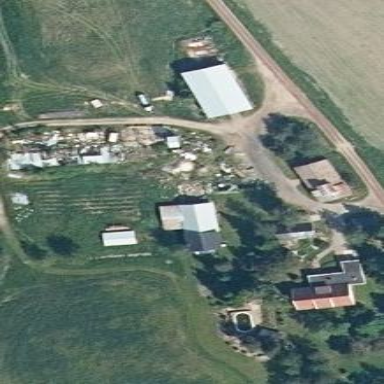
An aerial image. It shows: Farm with farmyard.